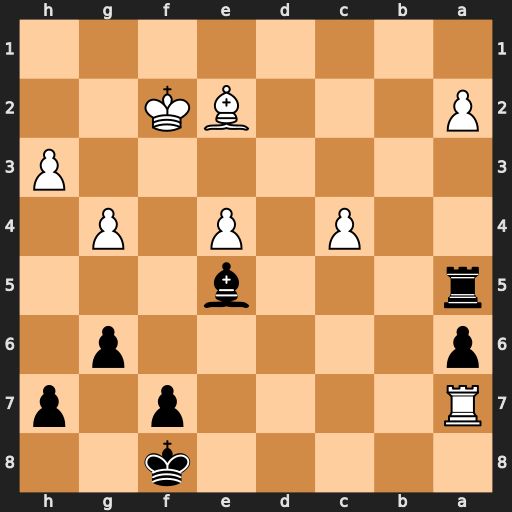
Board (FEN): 5k2/R4p1p/p5p1/r3b3/2P1P1P1/7P/P3BK2/8
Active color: b
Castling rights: -
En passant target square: -
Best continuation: Bd4+ Kf1 Bxa7